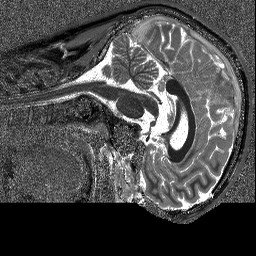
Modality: T1map
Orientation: sagittal
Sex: male